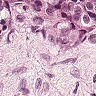
Metastatic tissue present: yes